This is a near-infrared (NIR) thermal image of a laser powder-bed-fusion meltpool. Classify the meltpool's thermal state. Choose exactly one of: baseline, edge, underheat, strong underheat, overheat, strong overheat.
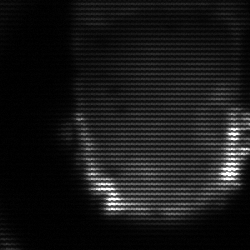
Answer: baseline